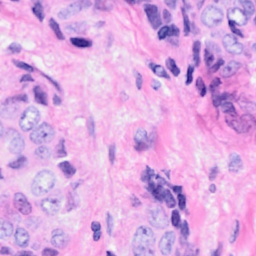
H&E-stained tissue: Breast